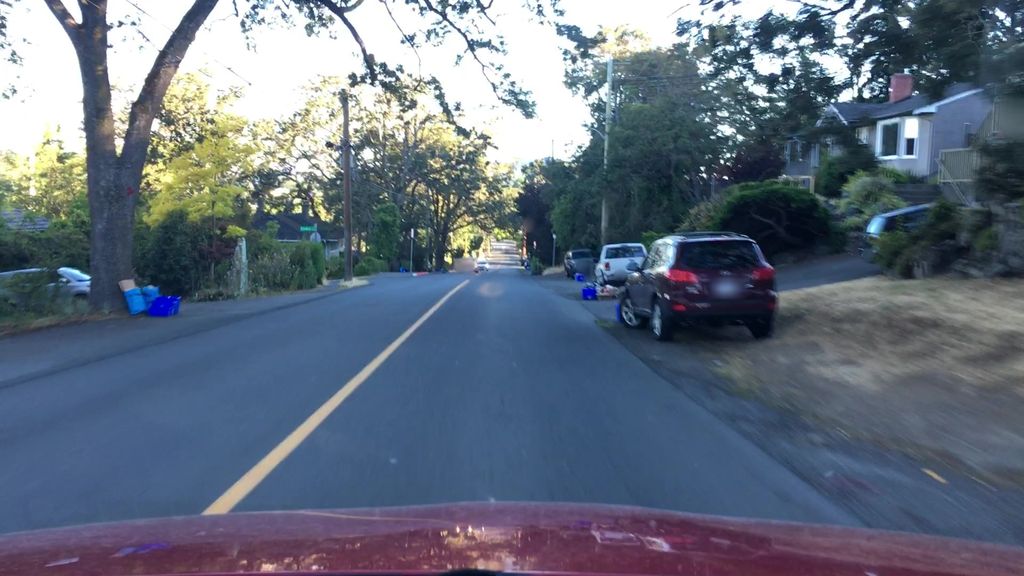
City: victoria